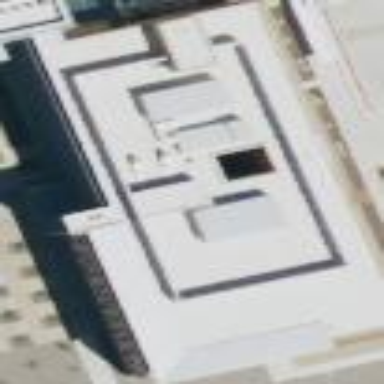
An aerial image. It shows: Hospital building.